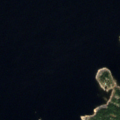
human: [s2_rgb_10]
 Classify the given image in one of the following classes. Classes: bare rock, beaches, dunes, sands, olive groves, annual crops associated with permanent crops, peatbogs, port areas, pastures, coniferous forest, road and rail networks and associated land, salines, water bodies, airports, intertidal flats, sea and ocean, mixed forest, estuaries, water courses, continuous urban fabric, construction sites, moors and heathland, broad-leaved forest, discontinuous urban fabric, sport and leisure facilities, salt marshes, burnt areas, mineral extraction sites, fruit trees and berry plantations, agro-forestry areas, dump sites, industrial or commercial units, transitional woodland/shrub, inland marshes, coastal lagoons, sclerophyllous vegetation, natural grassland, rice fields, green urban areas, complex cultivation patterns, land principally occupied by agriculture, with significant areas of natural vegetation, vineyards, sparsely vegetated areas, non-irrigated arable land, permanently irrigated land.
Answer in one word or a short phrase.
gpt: coniferous forest, sea and ocean